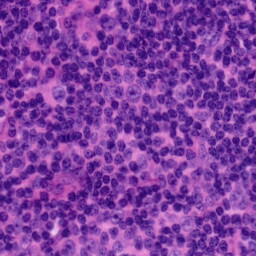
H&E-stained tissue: Tonsil